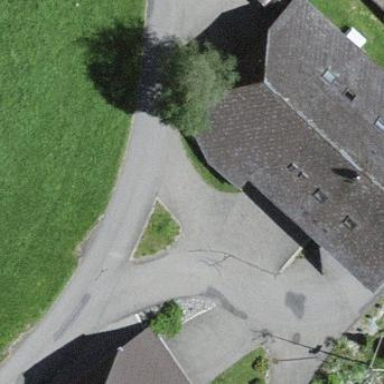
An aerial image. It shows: Farm building.